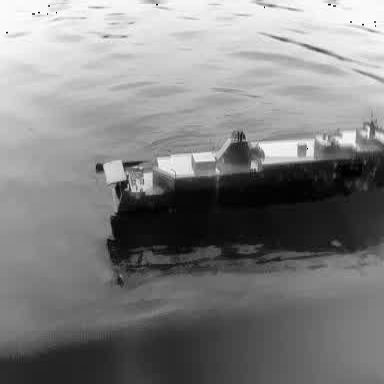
There is a container_ship in the infrared image.